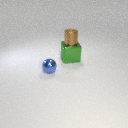
large green metal cube behind small blue metal sphere